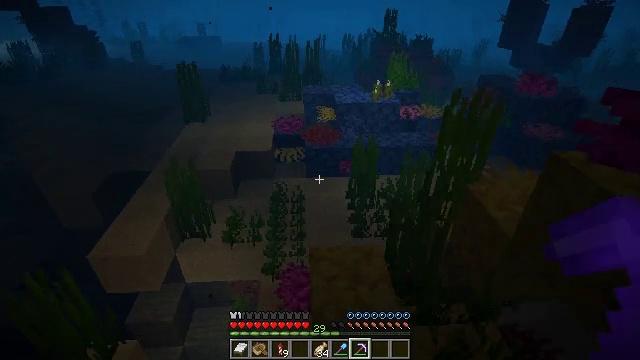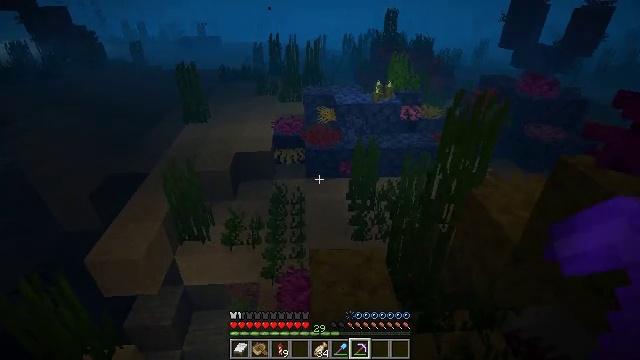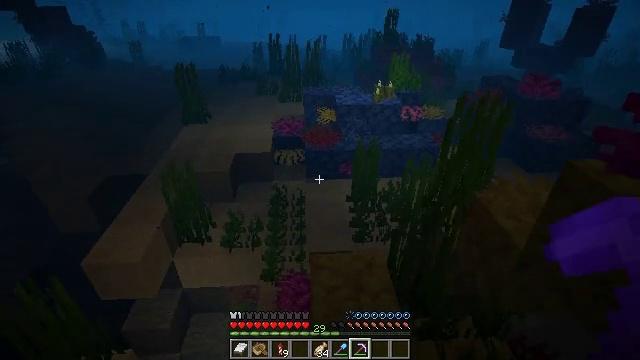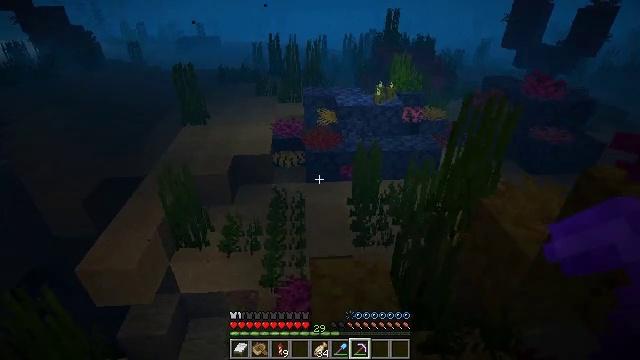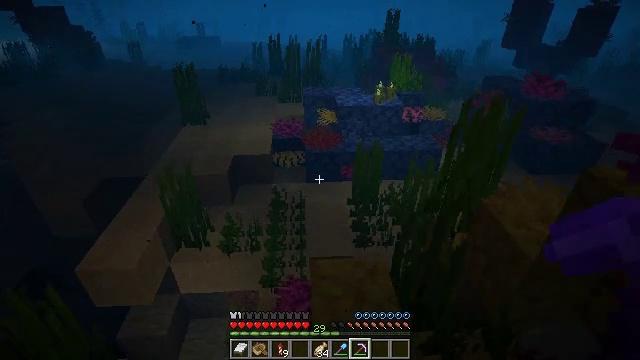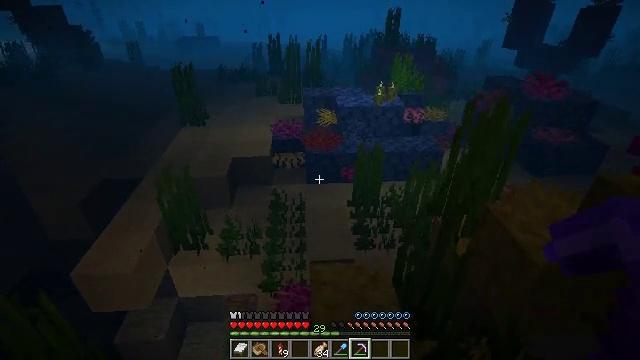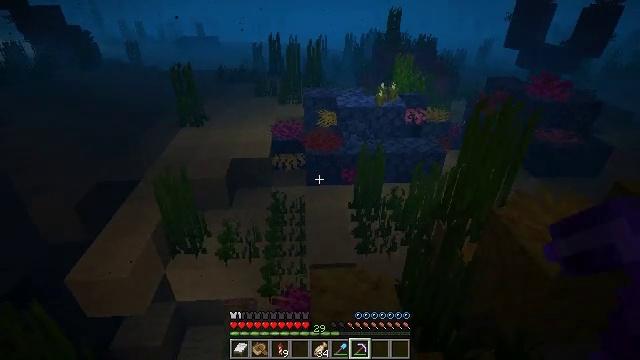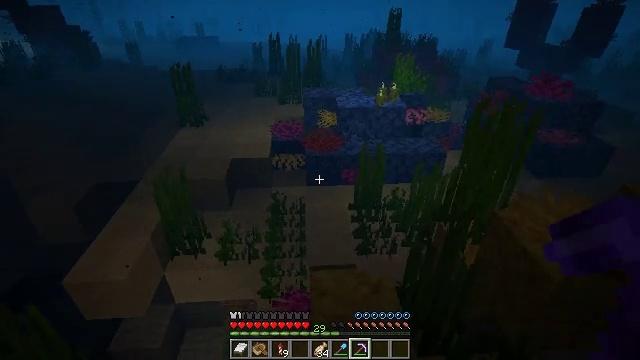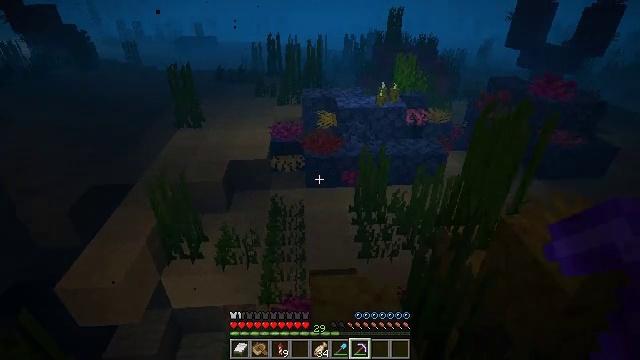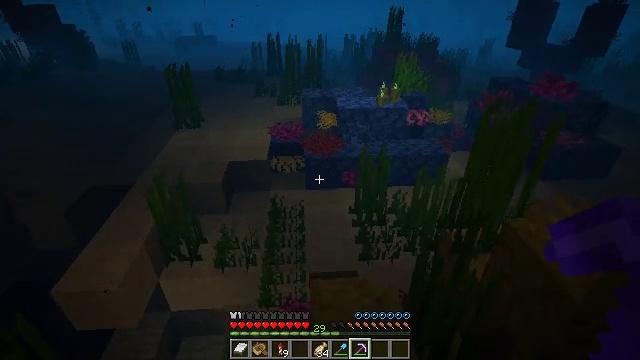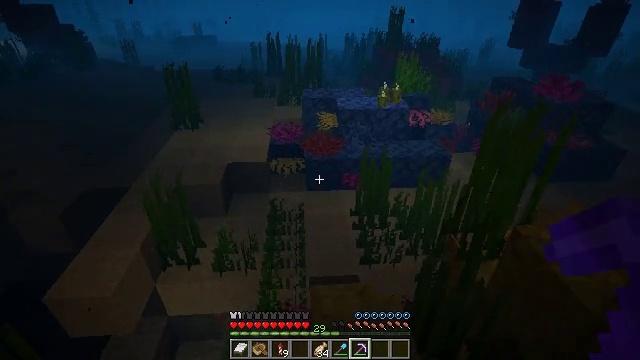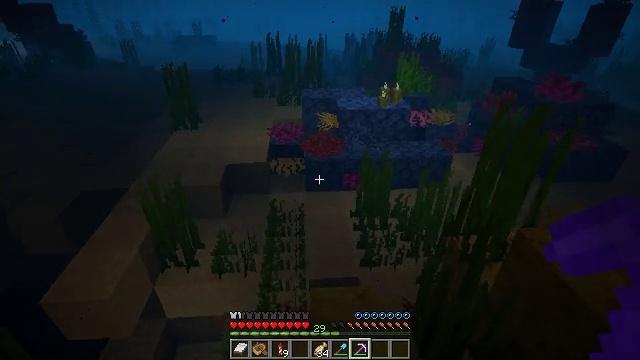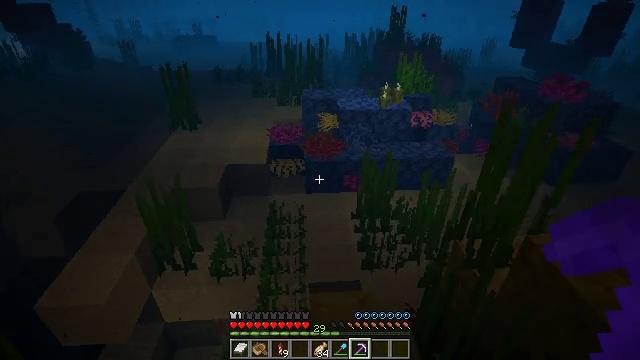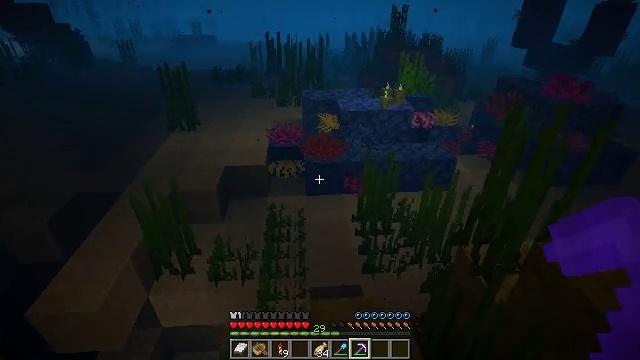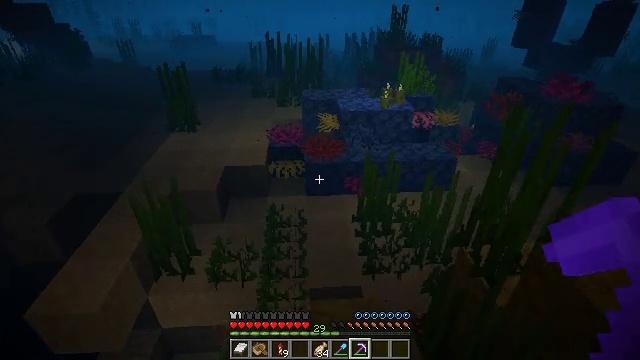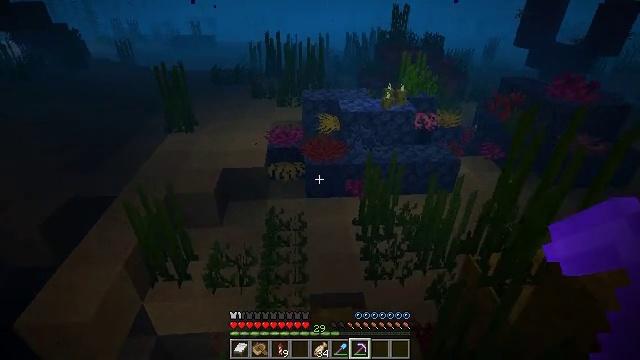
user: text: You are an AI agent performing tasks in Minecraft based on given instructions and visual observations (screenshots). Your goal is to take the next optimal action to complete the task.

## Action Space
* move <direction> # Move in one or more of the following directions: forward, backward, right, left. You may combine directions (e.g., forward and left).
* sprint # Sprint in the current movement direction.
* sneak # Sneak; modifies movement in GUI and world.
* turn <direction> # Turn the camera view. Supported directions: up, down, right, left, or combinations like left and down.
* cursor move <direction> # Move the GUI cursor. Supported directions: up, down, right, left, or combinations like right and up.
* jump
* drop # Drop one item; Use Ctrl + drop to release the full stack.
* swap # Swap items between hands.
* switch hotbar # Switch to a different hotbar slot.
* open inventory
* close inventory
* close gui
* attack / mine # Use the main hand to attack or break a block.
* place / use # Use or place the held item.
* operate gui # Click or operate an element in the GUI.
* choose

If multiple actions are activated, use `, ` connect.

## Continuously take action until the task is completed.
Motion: motion action
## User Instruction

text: Retrieve the bubble coral wall fan by mining it.
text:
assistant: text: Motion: move forward
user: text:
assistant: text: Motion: move forward
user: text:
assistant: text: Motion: move forward
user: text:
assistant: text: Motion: move forward
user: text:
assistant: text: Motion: move forward
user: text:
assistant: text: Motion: move forward
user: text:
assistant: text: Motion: move forward
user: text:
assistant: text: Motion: move forward
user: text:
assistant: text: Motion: move forward
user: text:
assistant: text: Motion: move forward
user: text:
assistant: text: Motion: move forward
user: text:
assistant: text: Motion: move forward
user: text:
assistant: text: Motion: move forward
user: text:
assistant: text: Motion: move forward
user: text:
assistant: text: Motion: move forward
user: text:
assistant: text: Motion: move forward
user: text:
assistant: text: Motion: move forward
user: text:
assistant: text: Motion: move forward
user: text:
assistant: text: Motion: move forward
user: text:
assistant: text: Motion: move forward
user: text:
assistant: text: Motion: move forward
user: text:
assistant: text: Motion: move forward
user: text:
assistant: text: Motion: move forward
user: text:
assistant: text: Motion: move forward, turn right and up
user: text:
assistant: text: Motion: move forward
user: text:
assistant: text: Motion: move forward
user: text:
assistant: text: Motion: move forward
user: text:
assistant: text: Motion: move forward
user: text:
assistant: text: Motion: move forward
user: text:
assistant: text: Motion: move forward